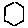
Label: hexagon